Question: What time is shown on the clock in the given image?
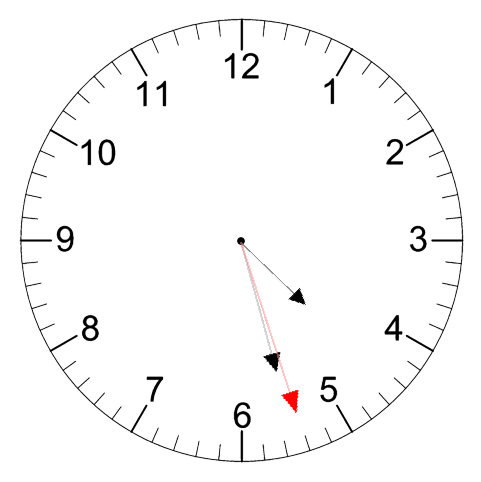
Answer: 04:27:27